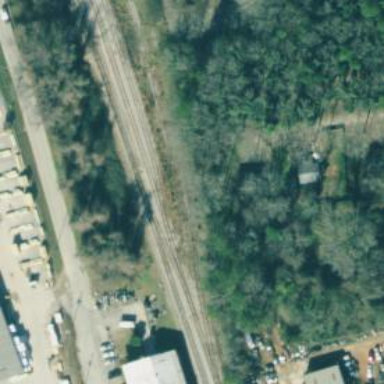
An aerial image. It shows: Railway yard.